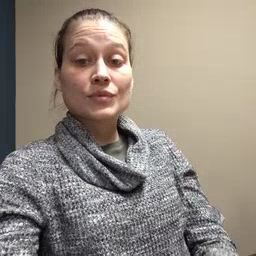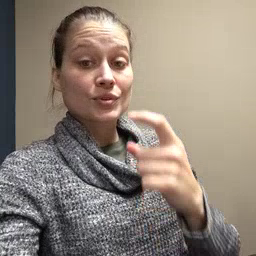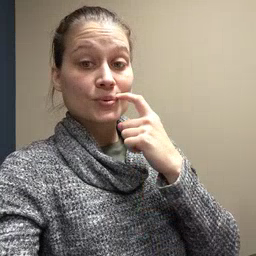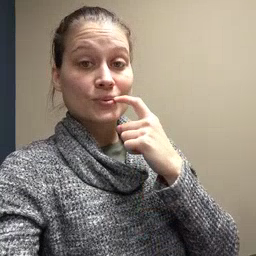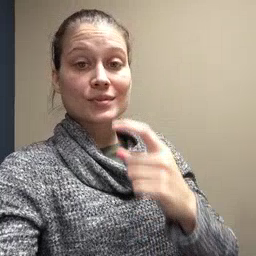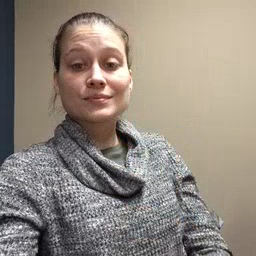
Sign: tooth